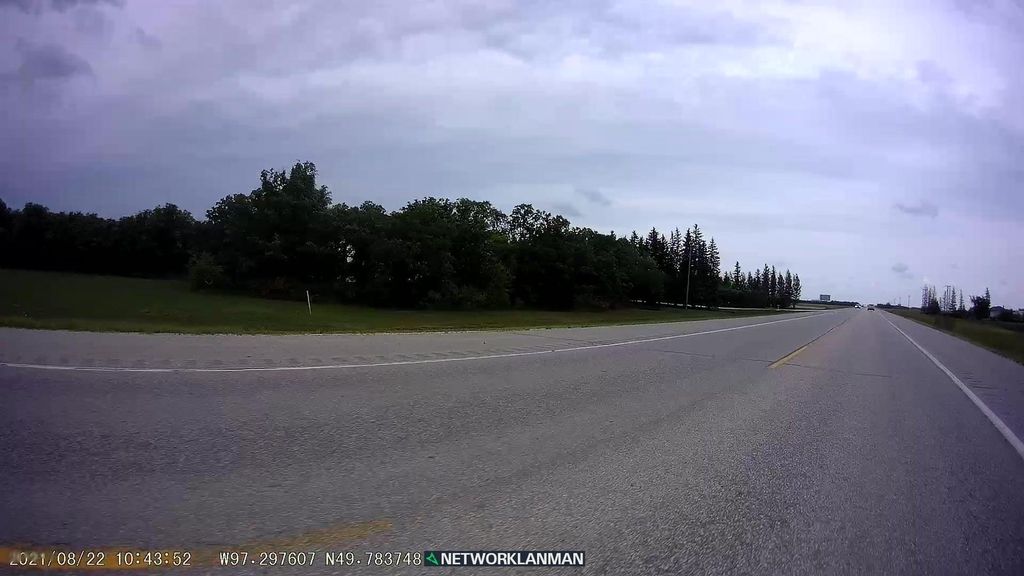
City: winnipeg